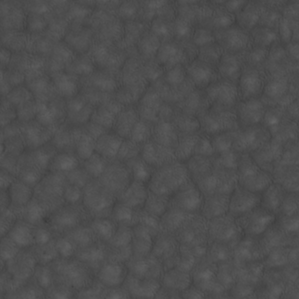
Label: non_frost